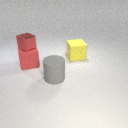
large yellow rubber cube behind large gray rubber cylinder